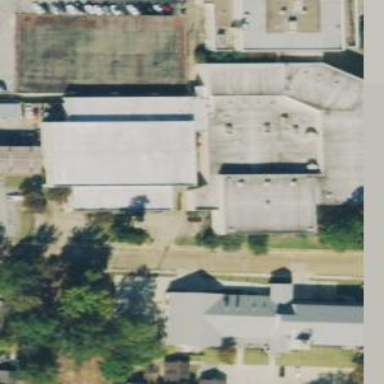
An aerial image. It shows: College building.